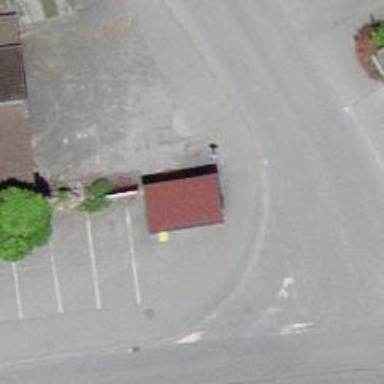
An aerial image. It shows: Bus stop with platform for public transport.